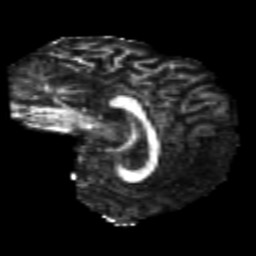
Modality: FA
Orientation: sagittal
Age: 23
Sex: female
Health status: healthy
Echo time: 0.074 s